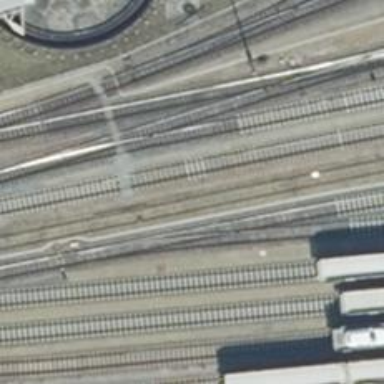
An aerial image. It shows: Railway yard used for servicing trains.